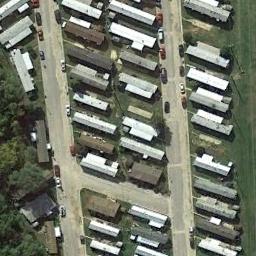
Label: mobile_home_park